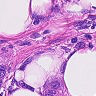
Metastatic tissue present: yes